Field crop: tomato
Growth stage: 1
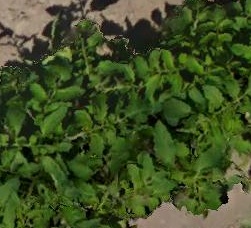
Species: tomato